九年级 · 解析几何
如下图所示, 在一幅长 $80 \mathrm{~cm}$ 、宽 $50 \mathrm{~cm}$ 的矩形风景画的四周镶一条金色纸边, 制成一幅矩形挂画, 设整个挂画总面积为 $y \mathrm{~cm}^{2}$, 金色纸边的宽为 $x \mathrm{~cm}$, 则 $y$ 与 $x$ 之间的函数关系式是 $\qquad$

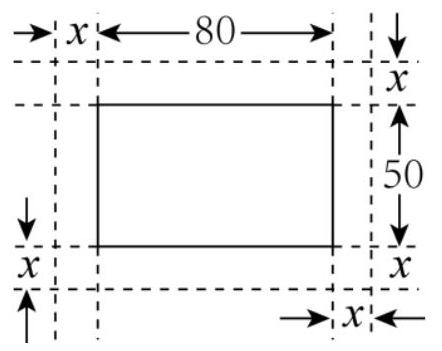
答案:  $y=4 x^{2}+260 x+4000$

解析: 由于整个挂画为长方形, 用 $x$ 分别表示新的长方形的长和宽, 然后根据长方形的面积公式即可确定函数关系式.

【详解】解：由题意可得： $y=(80+2 x)(50+2 x)$

$=4 x^{2}+260 x+4000$.

故答案为: $y=4 x^{2}+260 x+4000$.

【点睛】本题主要考查了根据实际问题列二次函数关系式, 解题的关键是根据题意, 找到所求量的等量关系, 此题主要利用了长方形的面积公式解题.